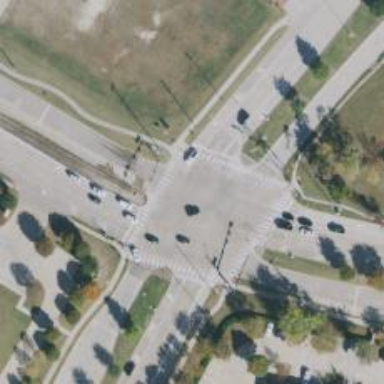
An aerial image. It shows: Secondary road with separate sidewalk.